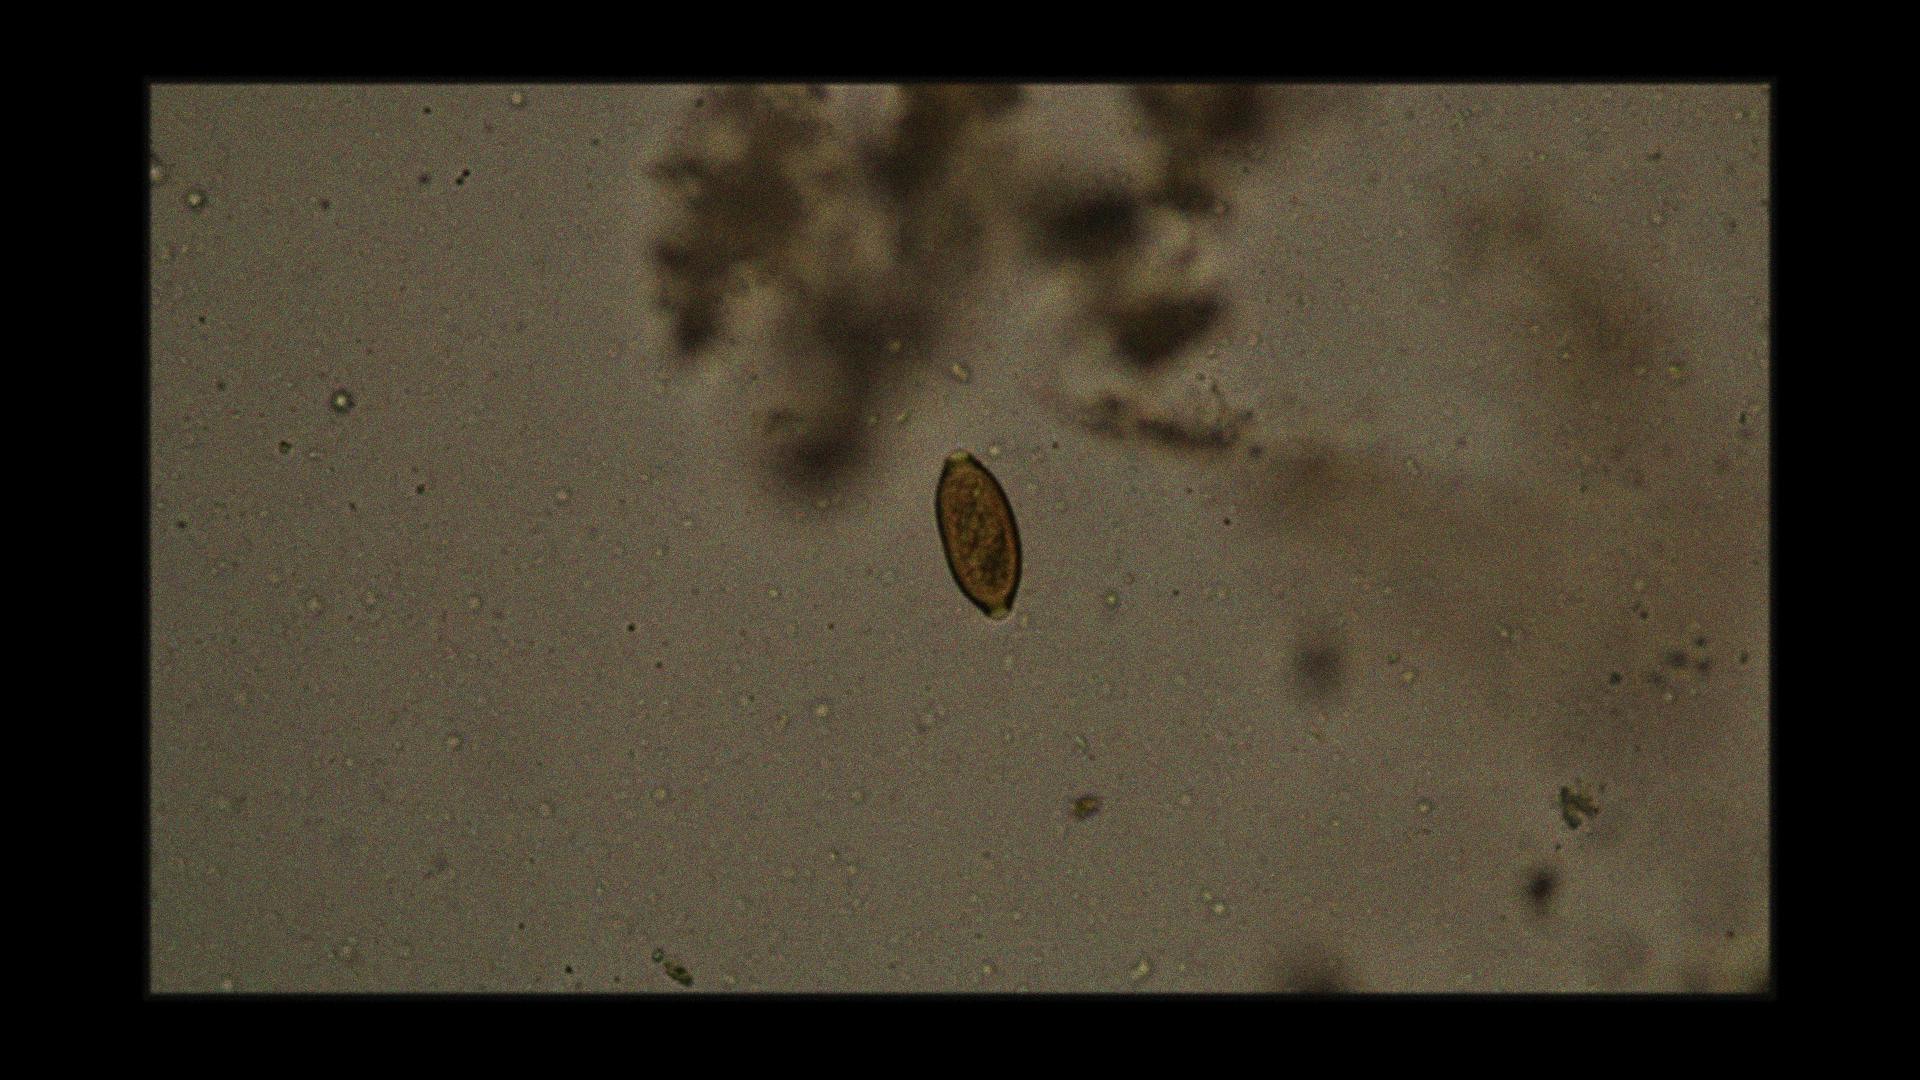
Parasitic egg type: Trichuris trichiura